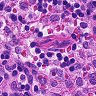
Metastatic tissue present: no